Current action and preconditions to check: trajectory_clear

Your task: For each precondition in the list above, predict whether it will hold at this action.

Consider the current scene as observed from the mobile robot's camera, and analyze the predicted future states of all dynamic agents (e.g., people, animals, vehicles, or any moving entities) within the NEXT SECOND.

IMPORTANT: Only answer "very likely" if you are absolutely certain—based on strong, clear evidence—that a dynamic agent will violate the precondition in the predicted future state. Do NOT answer "very likely" for unlikely, ambiguous, or low-probability risks.

Ask yourself for each precondition: Is there a high probability, with clear and convincing evidence, that the predicted future states of any dynamic agent will interfere with the predicted future state of the currently executing action within the NEXT SECOND, causing that precondition to fail?

Assess the risk level based on these predictions. Use "likely" or "very likely" if motions create a clear risk of interference.

Use "neutral" or "improbable" if agents are nearby but their predicted paths are clearly diverging or non-conflicting.

Failure Risk Categories: "very improbable", "improbable", "neutral", "likely", "very likely"

Answer Format: Output ONLY the probability_of_failure value from these categories: "very improbable", "improbable", "neutral", "likely", "very likely"

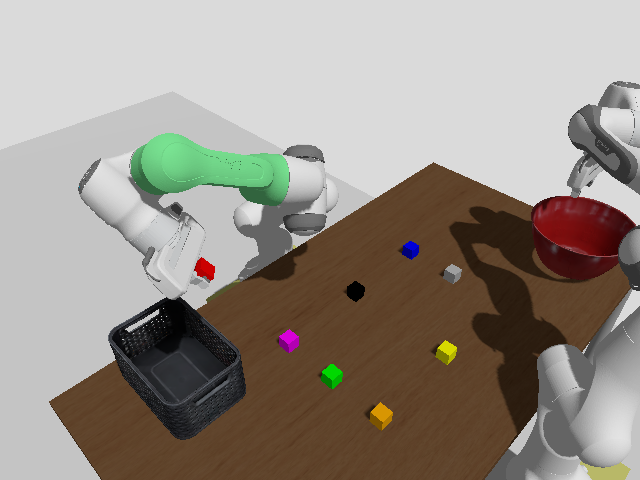

Answer: very improbable